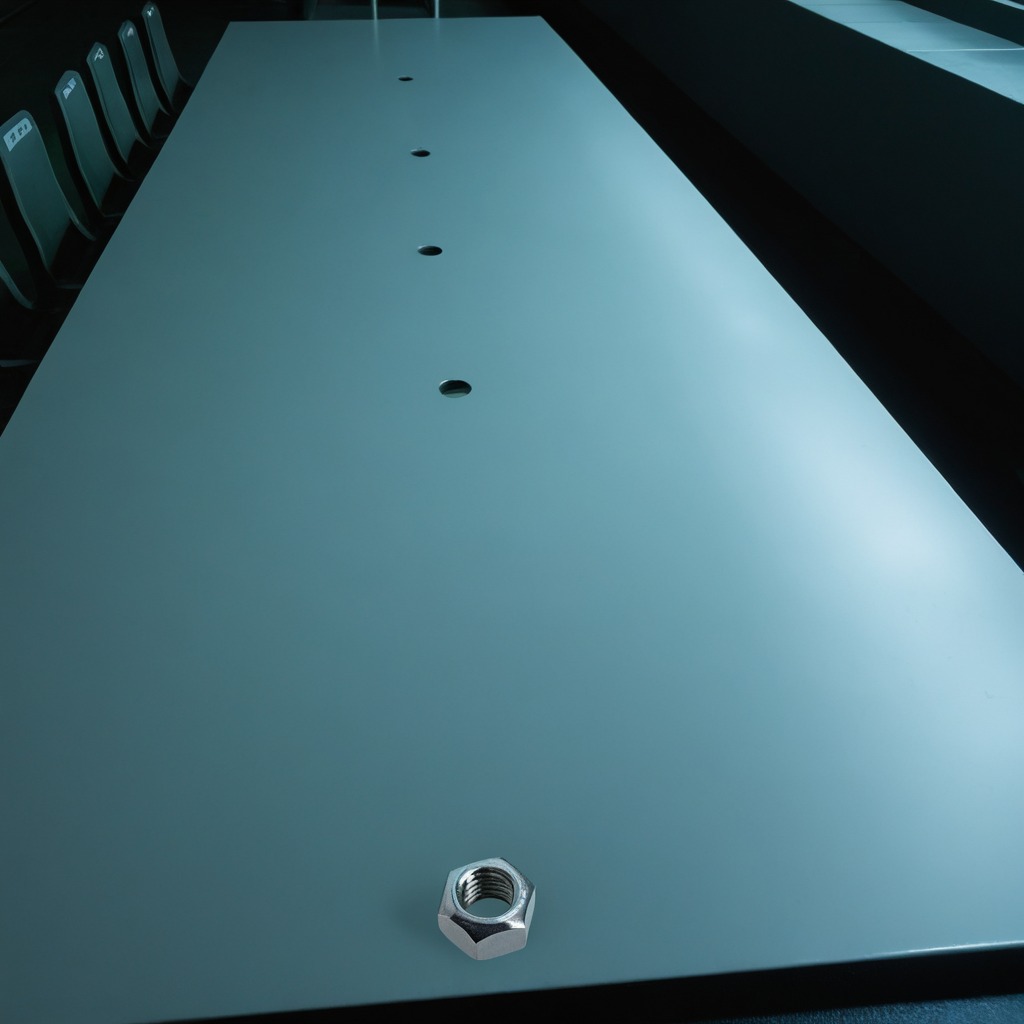
A metal nut is lying on a clean empty table in a railway signal maintenance room.